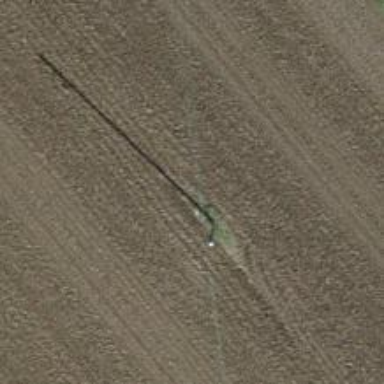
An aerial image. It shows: Power pole.